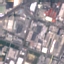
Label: Industrial